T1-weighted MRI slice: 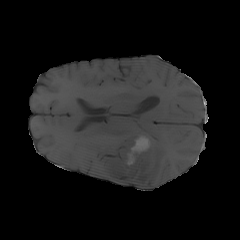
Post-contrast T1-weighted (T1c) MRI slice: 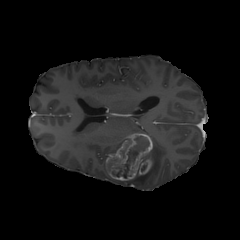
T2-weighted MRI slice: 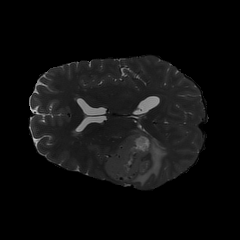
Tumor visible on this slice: yes